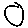
Label: circle